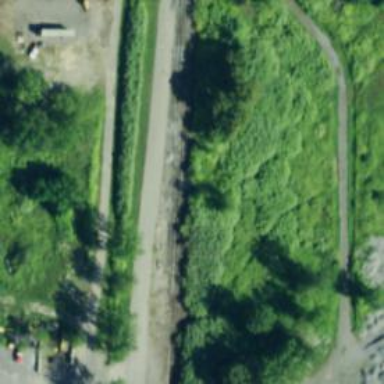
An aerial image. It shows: Abandoned railway.